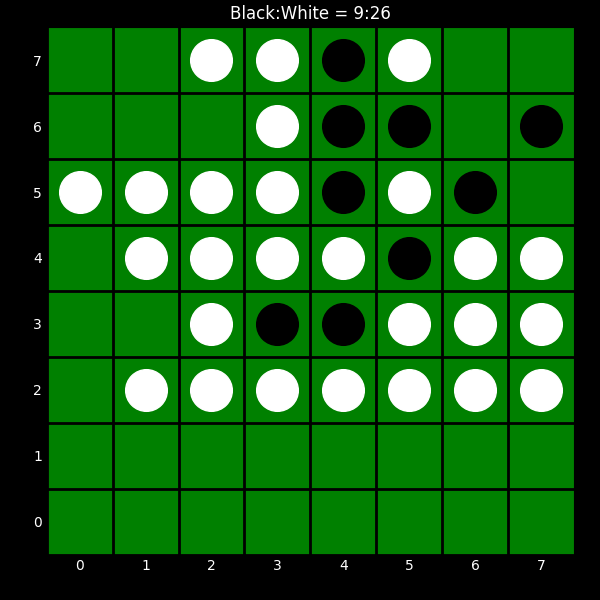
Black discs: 9
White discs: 26